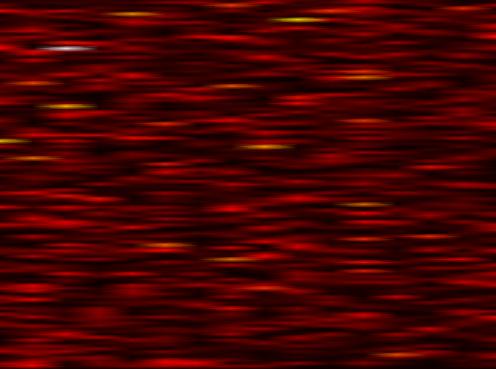
Label: FOFDM